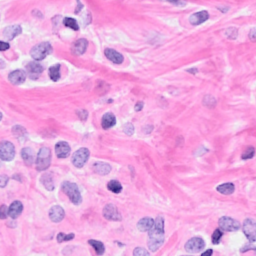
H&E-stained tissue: Breast